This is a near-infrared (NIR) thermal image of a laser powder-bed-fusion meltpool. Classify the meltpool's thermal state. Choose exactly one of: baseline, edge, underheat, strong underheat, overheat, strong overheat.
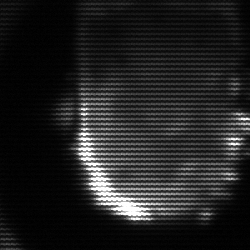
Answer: baseline